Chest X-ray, PA view. Patient: 46 years old, sex F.
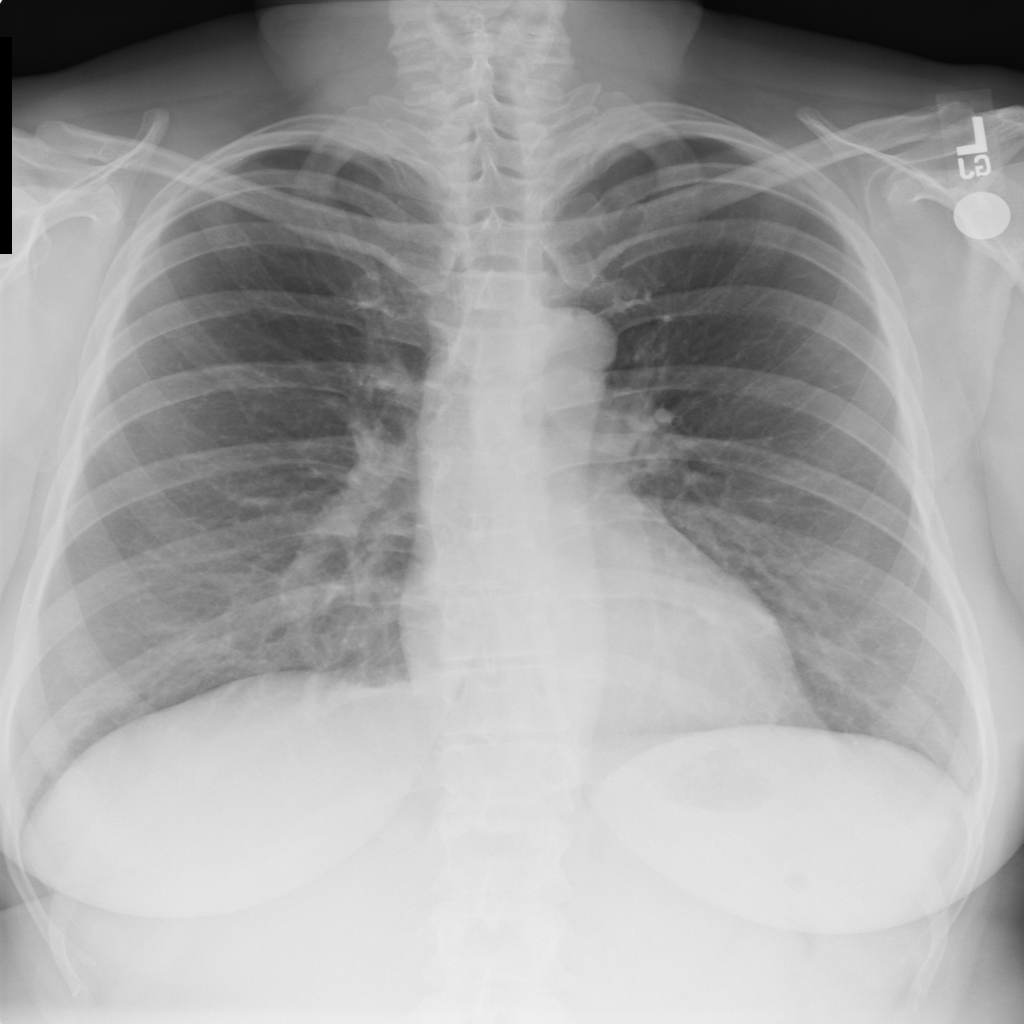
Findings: No Finding